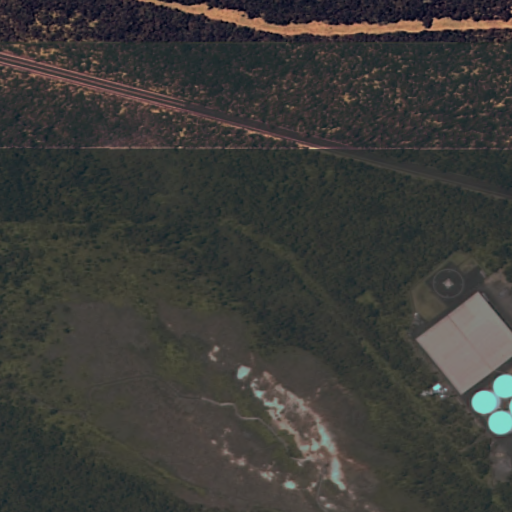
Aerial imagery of mountain in Hawaii named Sulphur Banks containing only unknown